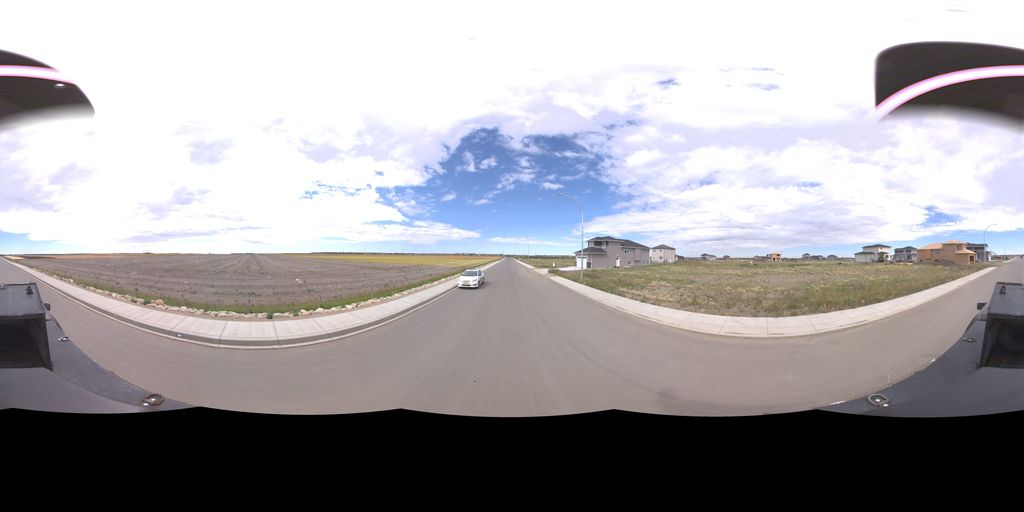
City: saskatoon